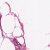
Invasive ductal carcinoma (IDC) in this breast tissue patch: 0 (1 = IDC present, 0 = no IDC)